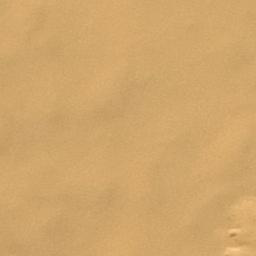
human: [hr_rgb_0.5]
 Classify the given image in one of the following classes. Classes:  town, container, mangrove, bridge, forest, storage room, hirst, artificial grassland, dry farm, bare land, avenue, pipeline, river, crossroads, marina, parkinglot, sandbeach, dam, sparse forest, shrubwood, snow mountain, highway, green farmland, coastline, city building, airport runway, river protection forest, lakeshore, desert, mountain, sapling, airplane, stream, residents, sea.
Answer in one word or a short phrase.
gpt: desert